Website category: jobs
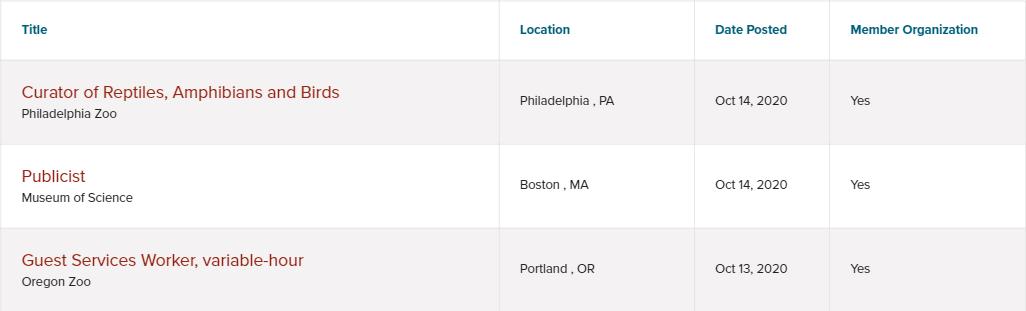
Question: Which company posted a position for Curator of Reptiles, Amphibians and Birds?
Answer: Philadelphia Zoo

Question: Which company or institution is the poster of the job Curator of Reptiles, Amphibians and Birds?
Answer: Philadelphia Zoo

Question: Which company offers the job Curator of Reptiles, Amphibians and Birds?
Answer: Philadelphia Zoo

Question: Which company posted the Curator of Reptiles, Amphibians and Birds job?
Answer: Philadelphia Zoo

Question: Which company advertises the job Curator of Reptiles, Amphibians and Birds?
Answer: Philadelphia Zoo

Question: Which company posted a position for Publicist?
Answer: Museum of Science

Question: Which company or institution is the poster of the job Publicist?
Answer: Museum of Science

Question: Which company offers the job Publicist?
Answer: Museum of Science

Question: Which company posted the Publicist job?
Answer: Museum of Science

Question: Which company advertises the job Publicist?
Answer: Museum of Science

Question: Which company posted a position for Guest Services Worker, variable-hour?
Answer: Oregon Zoo

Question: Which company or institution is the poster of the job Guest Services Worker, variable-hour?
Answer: Oregon Zoo

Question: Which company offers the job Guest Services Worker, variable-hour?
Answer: Oregon Zoo

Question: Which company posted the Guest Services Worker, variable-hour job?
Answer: Oregon Zoo

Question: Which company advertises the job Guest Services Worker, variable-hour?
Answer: Oregon Zoo

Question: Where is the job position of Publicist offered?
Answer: Boston , MA

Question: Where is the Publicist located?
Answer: Boston , MA

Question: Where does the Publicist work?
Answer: Boston , MA

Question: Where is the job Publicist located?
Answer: Boston , MA

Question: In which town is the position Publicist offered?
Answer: Boston , MA

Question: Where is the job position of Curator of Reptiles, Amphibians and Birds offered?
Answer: Philadelphia , PA

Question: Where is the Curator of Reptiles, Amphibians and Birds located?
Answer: Philadelphia , PA

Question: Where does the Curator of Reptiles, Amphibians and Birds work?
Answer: Philadelphia , PA

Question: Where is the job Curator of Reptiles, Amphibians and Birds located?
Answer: Philadelphia , PA

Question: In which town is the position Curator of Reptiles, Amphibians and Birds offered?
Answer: Philadelphia , PA

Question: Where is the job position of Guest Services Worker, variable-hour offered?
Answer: Portland , OR

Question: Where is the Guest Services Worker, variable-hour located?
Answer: Portland , OR

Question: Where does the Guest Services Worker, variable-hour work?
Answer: Portland , OR

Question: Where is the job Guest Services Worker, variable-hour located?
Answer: Portland , OR

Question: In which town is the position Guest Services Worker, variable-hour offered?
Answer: Portland , OR

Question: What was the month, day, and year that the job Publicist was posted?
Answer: Oct 14, 2020

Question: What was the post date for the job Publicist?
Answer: Oct 14, 2020

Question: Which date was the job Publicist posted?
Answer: Oct 14, 2020

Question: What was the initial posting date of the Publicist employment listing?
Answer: Oct 14, 2020

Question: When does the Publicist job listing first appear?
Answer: Oct 14, 2020

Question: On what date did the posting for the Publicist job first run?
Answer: Oct 14, 2020

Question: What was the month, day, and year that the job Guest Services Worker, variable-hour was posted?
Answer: Oct 13, 2020

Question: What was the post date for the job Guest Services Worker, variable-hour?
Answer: Oct 13, 2020

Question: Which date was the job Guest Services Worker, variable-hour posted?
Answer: Oct 13, 2020

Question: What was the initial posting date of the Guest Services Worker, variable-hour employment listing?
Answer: Oct 13, 2020

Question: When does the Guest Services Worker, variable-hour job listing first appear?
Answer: Oct 13, 2020

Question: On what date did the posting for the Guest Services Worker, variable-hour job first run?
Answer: Oct 13, 2020

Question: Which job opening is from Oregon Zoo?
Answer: Guest Services Worker, variable-hour

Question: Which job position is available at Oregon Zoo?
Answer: Guest Services Worker, variable-hour

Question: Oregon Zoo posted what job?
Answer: Guest Services Worker, variable-hour

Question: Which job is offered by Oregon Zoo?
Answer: Guest Services Worker, variable-hour

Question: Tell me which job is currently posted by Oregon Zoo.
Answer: Guest Services Worker, variable-hour

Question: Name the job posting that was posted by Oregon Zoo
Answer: Guest Services Worker, variable-hour

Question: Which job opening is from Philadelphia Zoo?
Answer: Curator of Reptiles, Amphibians and Birds

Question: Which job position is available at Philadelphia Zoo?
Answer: Curator of Reptiles, Amphibians and Birds

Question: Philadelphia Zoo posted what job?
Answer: Curator of Reptiles, Amphibians and Birds

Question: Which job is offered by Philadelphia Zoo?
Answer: Curator of Reptiles, Amphibians and Birds

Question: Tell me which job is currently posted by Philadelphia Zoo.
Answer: Curator of Reptiles, Amphibians and Birds

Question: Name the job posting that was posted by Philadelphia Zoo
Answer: Curator of Reptiles, Amphibians and Birds

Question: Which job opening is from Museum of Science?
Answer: Publicist

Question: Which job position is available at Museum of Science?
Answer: Publicist

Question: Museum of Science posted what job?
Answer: Publicist

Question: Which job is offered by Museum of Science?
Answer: Publicist

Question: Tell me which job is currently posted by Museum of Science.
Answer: Publicist

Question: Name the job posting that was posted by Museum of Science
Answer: Publicist

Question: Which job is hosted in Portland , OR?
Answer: Guest Services Worker, variable-hour

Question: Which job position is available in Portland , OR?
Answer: Guest Services Worker, variable-hour

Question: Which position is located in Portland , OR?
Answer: Guest Services Worker, variable-hour

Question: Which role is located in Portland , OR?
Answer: Guest Services Worker, variable-hour